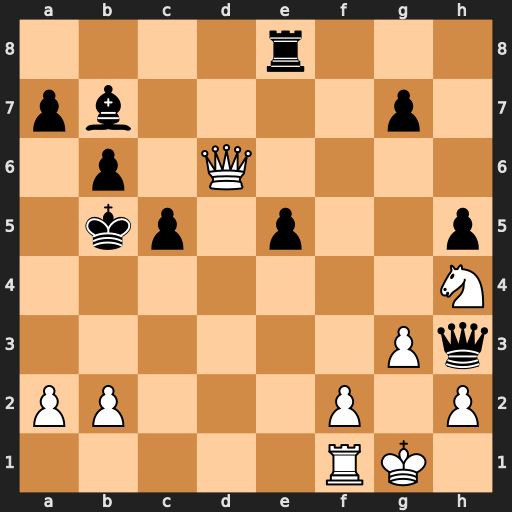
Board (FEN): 4r3/pb4p1/1p1Q4/1kp1p2p/7N/6Pq/PP3P1P/5RK1
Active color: w
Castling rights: -
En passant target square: -
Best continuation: a4+ Kxa4 Qd3